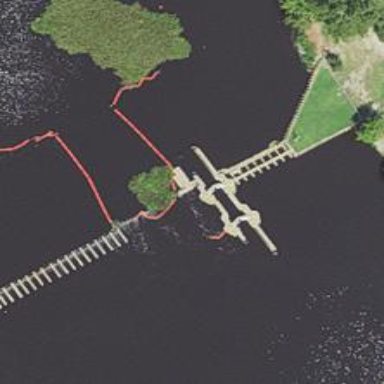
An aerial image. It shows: Lock gate on waterway.